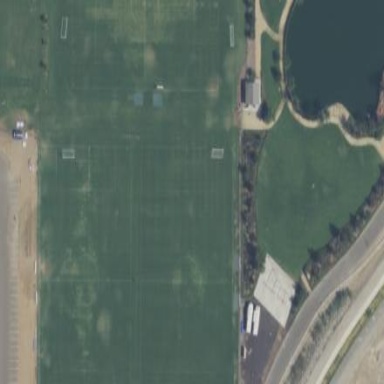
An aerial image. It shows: Soccer pitch for leisure land activities.